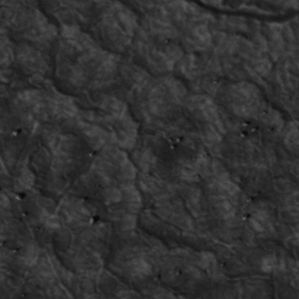
Label: non_frost